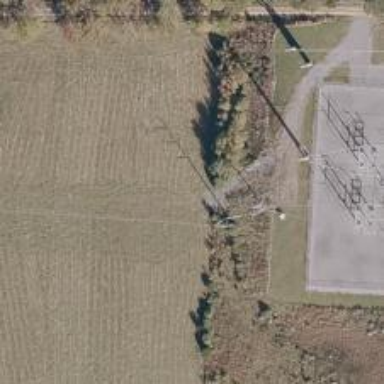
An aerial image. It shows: Power pole.